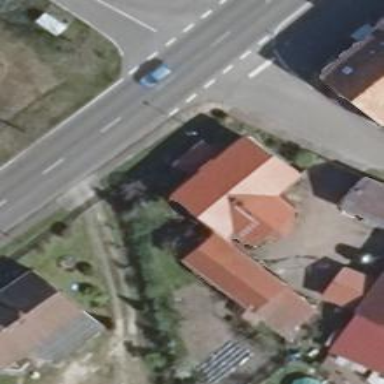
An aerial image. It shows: House with flat red roof. It has different building parts.